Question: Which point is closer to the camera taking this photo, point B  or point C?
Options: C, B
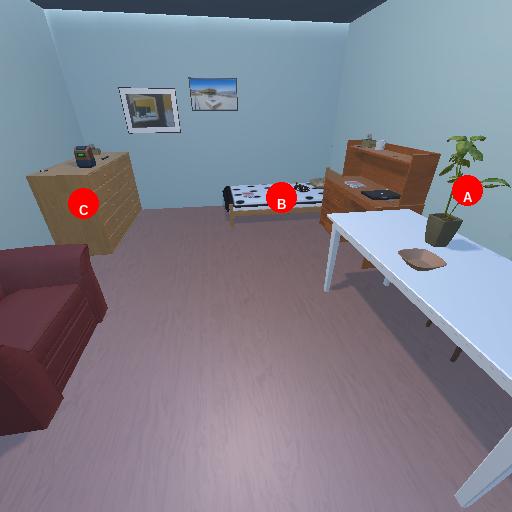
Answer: C